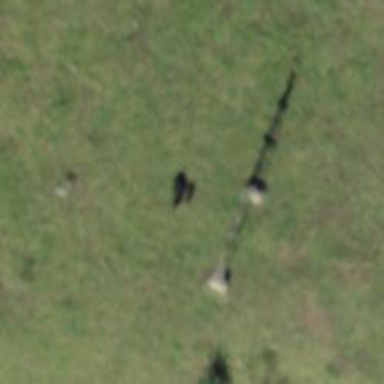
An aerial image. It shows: Pylon for aerialway.